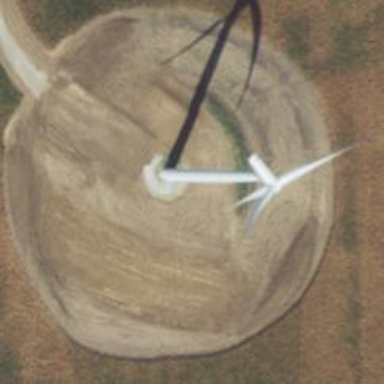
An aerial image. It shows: Wind generator powered by horizontal axis wind turbine.